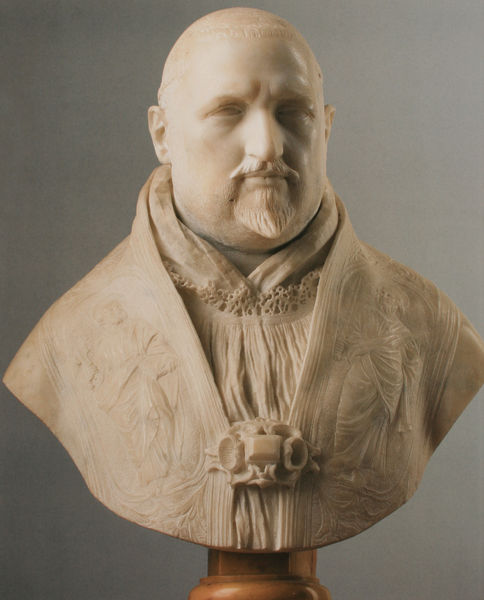
Titel: Porträt Papst Paul V. Borghese
Künstler: Gianlorenzo Bernini
Standort: Rom
Institution: Galleria Borghese
Schlagwörter: fuß, kopf, mann, umhang, weiß, braun, brust, grau, haar, hell, marmor, mund, nase, schmuck, schwarz, stirn, schal, beige, ornament, bart, hemd, kappe, schnurrbart, augen, barock, falten, kragen, sockel, spitze, stein, portrait, porträt, kirche, figur, geistlicher, gewand, haare, mantel, stickerei, borte, brosche, kinn, ohren, skulptur, relief, bischof, papst, schnäuzer, dick, old, büste, glatze, halstuch, glatt, plastik, rüschen, kinnbart, schnauzer, ziegenbart, foto, spange, paul, kardinal, spitzbart, christlich, man, priester, krage, edelstein, tiara, skeptisch, zierde, gefältelt, tunika, standfuß, schließe, ornat, würde, elfenbein, alabaster, mamor, glaze, prächtig, blaun, geand, pluviale, bernini, schla, dalmatik, üste, stome